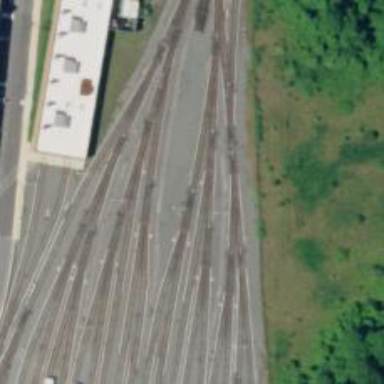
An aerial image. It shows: Electrified rail in service yard.